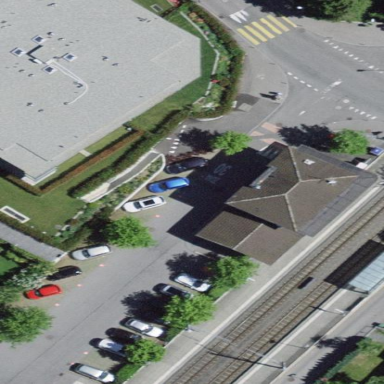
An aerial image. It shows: Train station building.